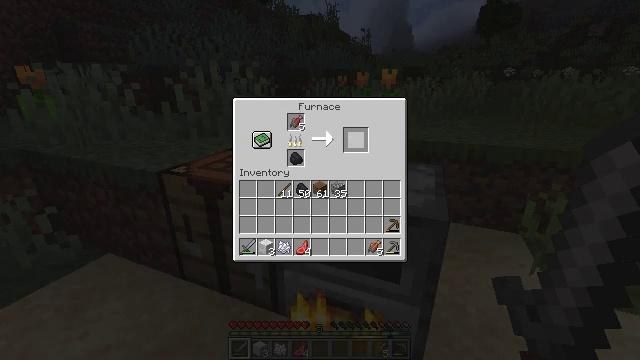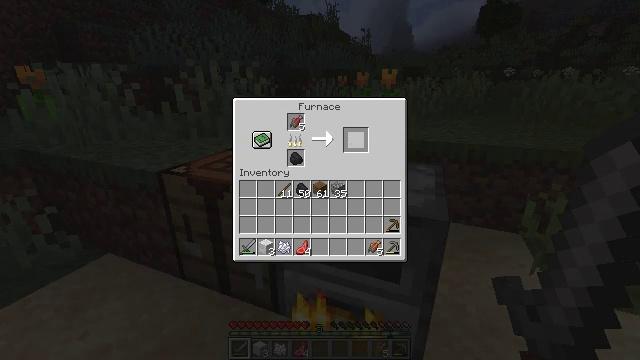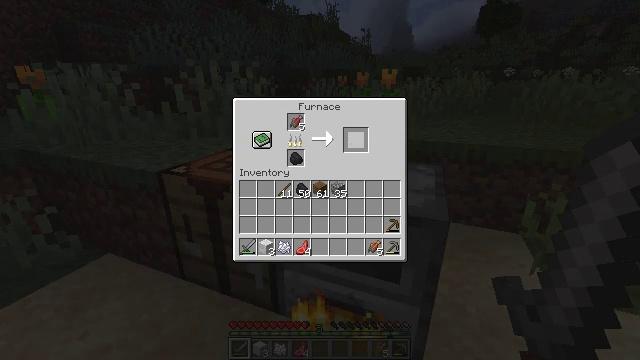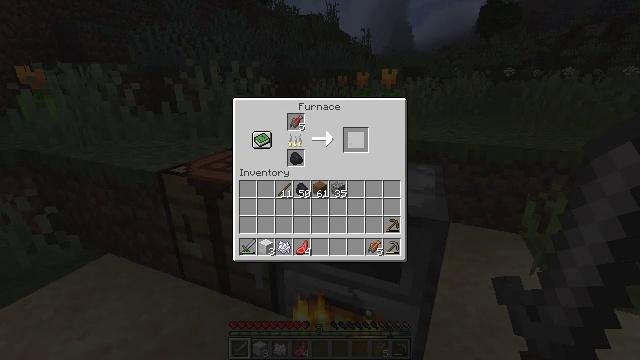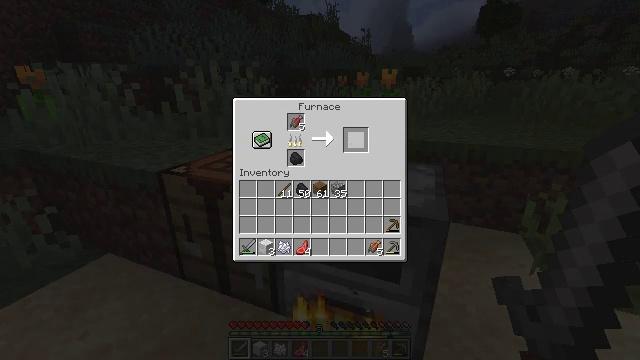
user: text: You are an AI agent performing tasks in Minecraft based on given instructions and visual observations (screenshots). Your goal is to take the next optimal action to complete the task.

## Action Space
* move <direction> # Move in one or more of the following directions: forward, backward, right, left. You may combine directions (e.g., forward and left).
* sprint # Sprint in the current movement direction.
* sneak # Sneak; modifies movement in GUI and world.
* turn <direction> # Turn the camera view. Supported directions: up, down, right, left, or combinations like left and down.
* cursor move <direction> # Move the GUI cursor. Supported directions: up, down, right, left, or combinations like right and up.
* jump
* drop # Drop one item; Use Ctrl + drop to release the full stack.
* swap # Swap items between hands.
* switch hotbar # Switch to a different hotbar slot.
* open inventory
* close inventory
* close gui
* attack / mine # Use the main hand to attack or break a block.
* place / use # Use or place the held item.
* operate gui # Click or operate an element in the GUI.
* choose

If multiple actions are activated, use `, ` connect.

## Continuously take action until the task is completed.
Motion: motion action
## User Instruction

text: Craft a cooked salmon using a furnace.
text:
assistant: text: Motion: sneak, operate gui
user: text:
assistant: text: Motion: sneak, operate gui
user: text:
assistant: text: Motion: sneak
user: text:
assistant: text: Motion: sneak
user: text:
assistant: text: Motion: sneak